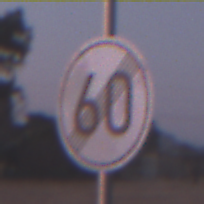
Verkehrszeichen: EndeGeschwindigkeit60
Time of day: SunriseSunset
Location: Outdoor (Nature)
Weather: Clear
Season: NotSpecified
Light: Natural